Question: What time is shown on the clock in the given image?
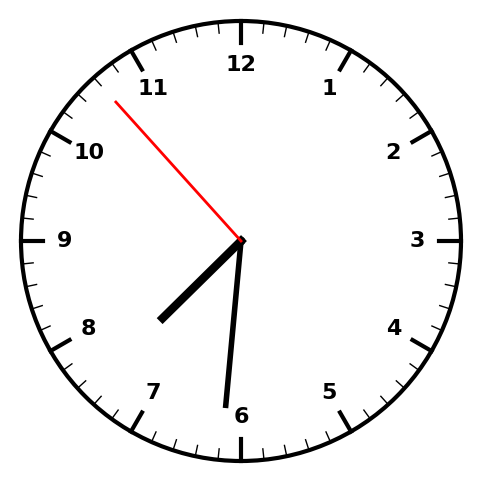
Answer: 07:30:53